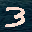
Label: 3